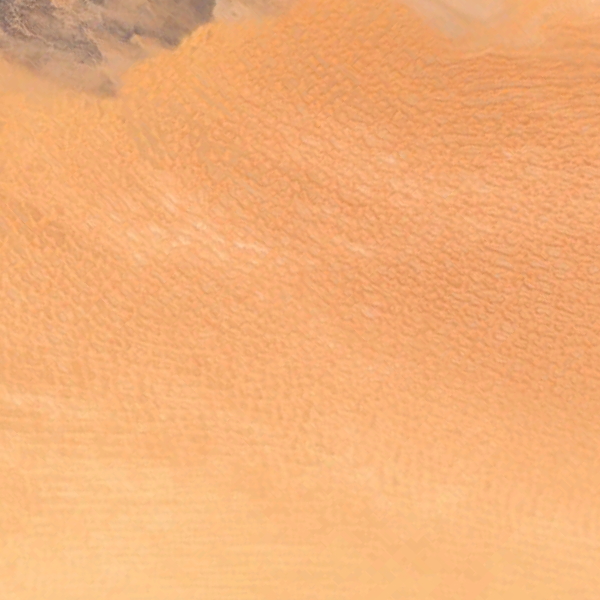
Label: Desert